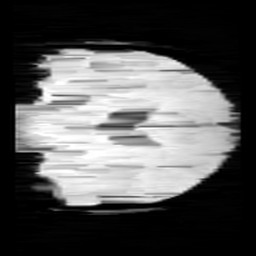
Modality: minIP
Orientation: coronal
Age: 11
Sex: male
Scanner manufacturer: siemens
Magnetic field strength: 3 T
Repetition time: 0.027 s
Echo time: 0.02 s